Interaction volume radius: 10 \u00c5
Interaction volume height: 10 \u00c5
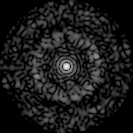
Disorder parameter: 0.8571